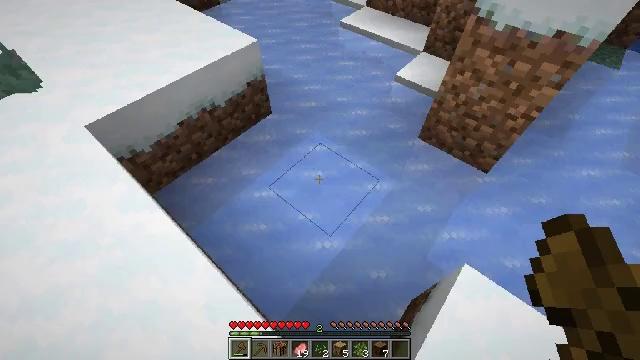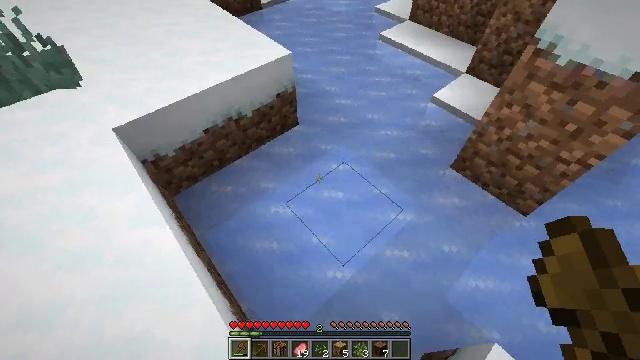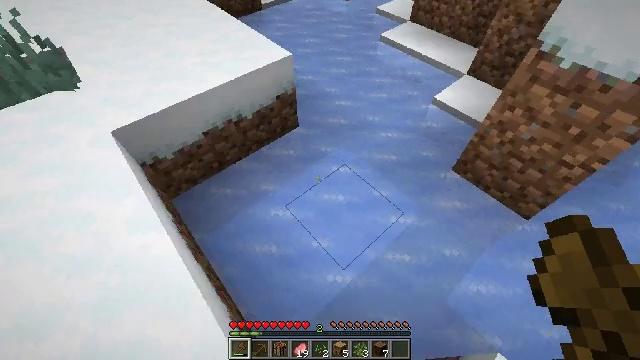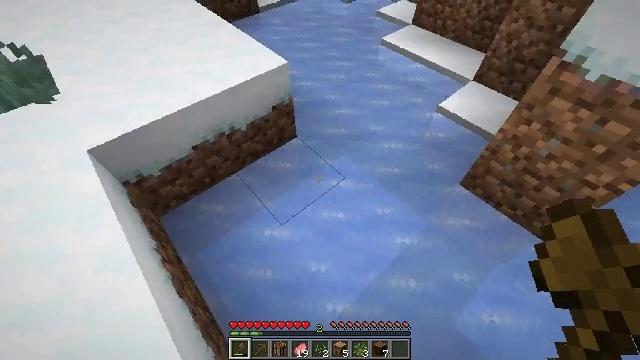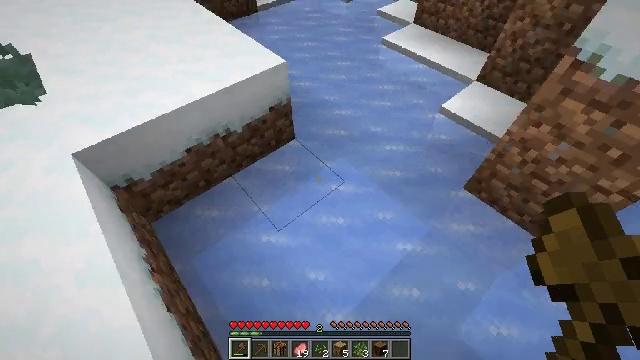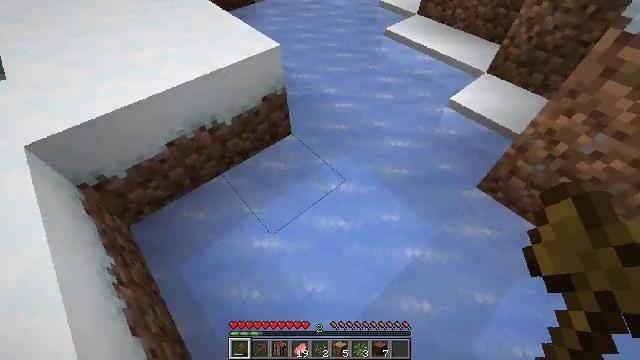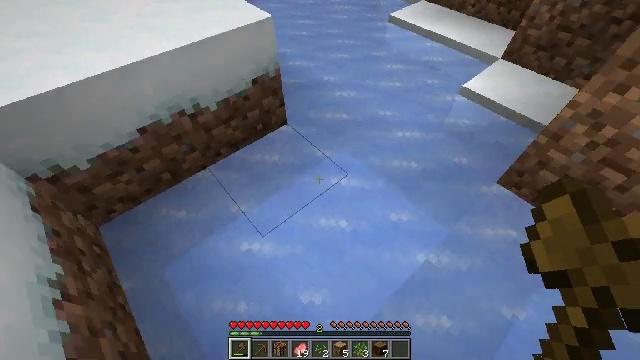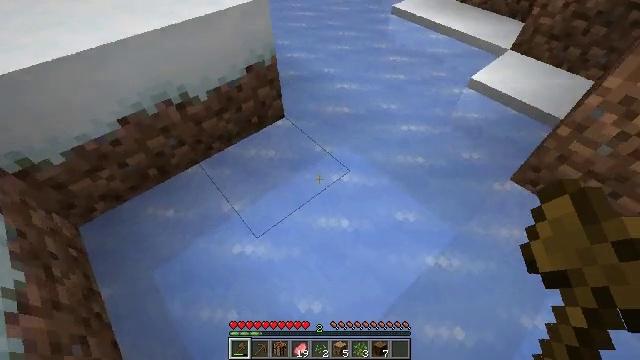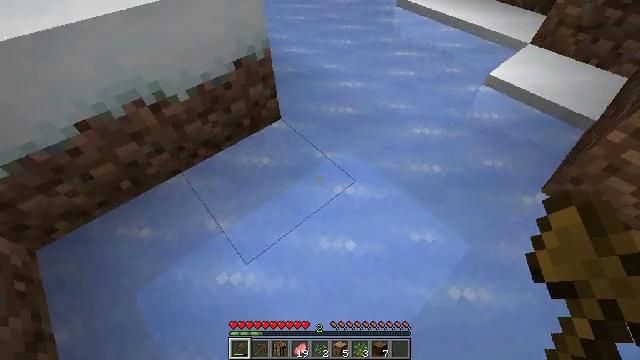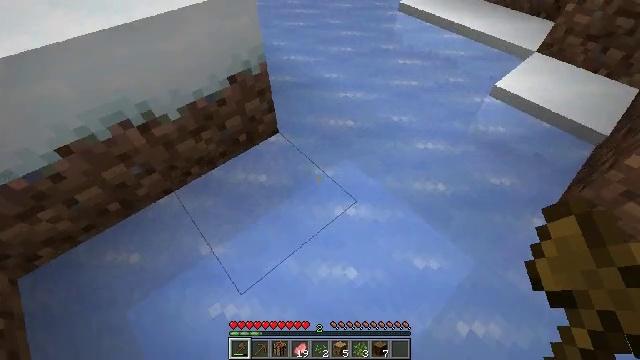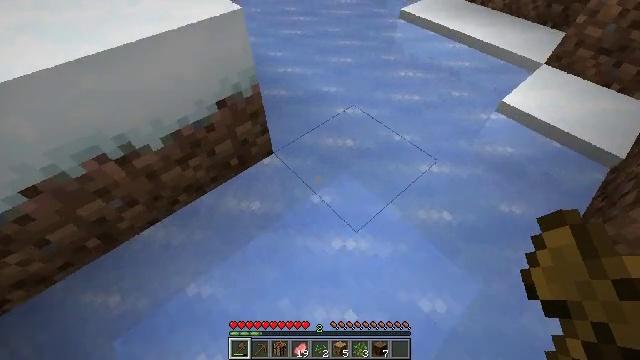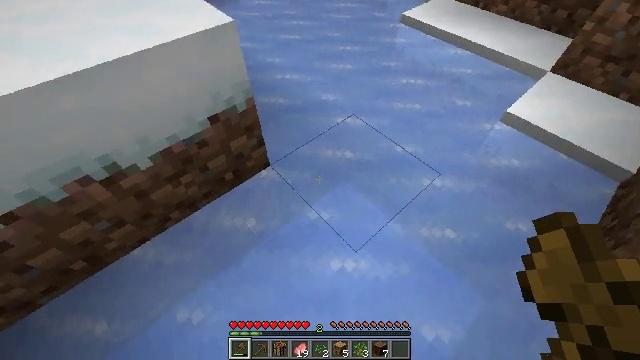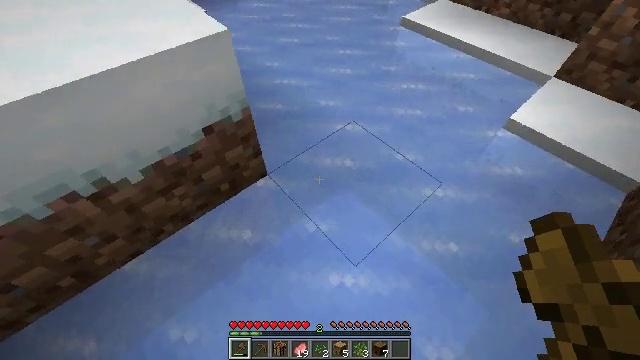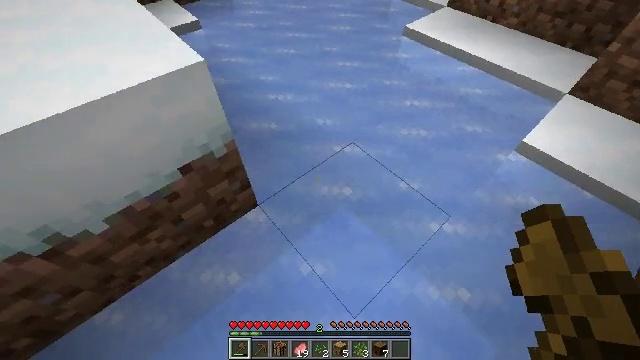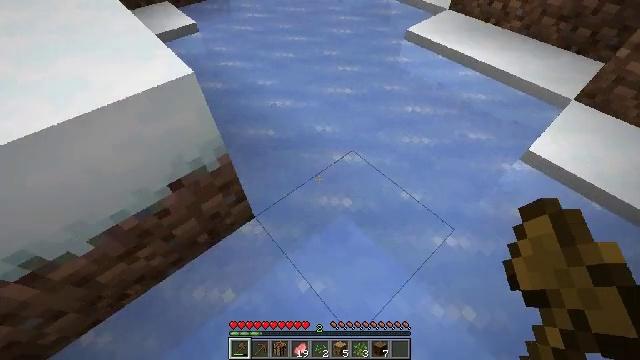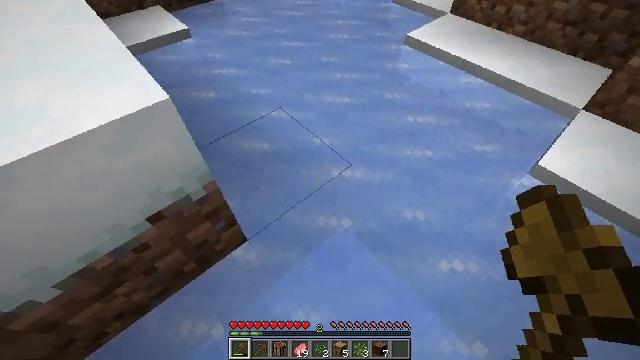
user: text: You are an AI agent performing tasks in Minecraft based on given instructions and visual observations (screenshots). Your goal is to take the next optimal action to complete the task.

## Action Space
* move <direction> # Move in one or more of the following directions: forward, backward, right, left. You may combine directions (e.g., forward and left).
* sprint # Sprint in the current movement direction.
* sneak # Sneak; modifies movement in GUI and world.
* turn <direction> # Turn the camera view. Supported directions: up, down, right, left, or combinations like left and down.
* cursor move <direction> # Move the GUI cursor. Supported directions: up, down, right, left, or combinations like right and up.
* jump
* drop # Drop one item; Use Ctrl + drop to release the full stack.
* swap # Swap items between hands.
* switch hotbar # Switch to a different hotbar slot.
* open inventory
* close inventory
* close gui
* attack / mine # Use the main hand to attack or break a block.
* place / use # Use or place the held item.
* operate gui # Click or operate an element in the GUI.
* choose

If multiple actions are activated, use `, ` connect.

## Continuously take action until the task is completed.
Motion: motion action
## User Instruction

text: Mine ice to use in an ice pathway.
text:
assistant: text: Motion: move forward, turn left
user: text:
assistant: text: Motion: move forward
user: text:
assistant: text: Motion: move forward
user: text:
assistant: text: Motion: move forward
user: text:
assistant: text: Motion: move forward
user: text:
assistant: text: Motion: move forward
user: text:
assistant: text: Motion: move forward
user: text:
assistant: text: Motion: move forward
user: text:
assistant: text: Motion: move forward
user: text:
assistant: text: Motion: move forward
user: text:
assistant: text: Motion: move forward
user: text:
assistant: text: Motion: move forward
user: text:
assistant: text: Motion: move forward
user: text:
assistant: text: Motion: move forward
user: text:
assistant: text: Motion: move forward
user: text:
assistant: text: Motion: move forward, turn right and up
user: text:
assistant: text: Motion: move forward, turn right and up
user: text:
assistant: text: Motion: move forward, turn left and up
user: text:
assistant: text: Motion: move forward, turn left and up
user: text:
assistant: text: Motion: move forward
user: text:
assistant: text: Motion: move forward
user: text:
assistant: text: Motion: move forward
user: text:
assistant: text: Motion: move forward
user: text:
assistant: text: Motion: move forward, turn down
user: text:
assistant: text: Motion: move forward, turn right and down
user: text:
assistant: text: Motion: move forward, turn right and down
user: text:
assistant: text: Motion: turn right and down, attack / mine
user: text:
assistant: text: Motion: attack / mine
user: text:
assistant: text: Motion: attack / mine
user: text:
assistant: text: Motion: attack / mine